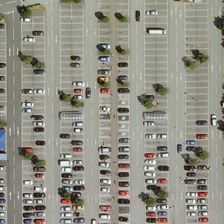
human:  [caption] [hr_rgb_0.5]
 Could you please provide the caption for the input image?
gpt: many cars are in a parking lot with many empty parking spaces near some green trees .

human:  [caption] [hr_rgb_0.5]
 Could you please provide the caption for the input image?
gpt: few vehicles parked in the parking lot surrounded by trees .

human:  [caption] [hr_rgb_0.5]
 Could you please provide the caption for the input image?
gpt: an asphalt road is in the parking lot .

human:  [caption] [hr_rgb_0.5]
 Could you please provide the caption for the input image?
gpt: many cars are in a parking lot with many empty parking spaces near some green trees .

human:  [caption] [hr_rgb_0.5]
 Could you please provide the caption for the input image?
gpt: few vehicles parked in the parking lot surrounded by trees .